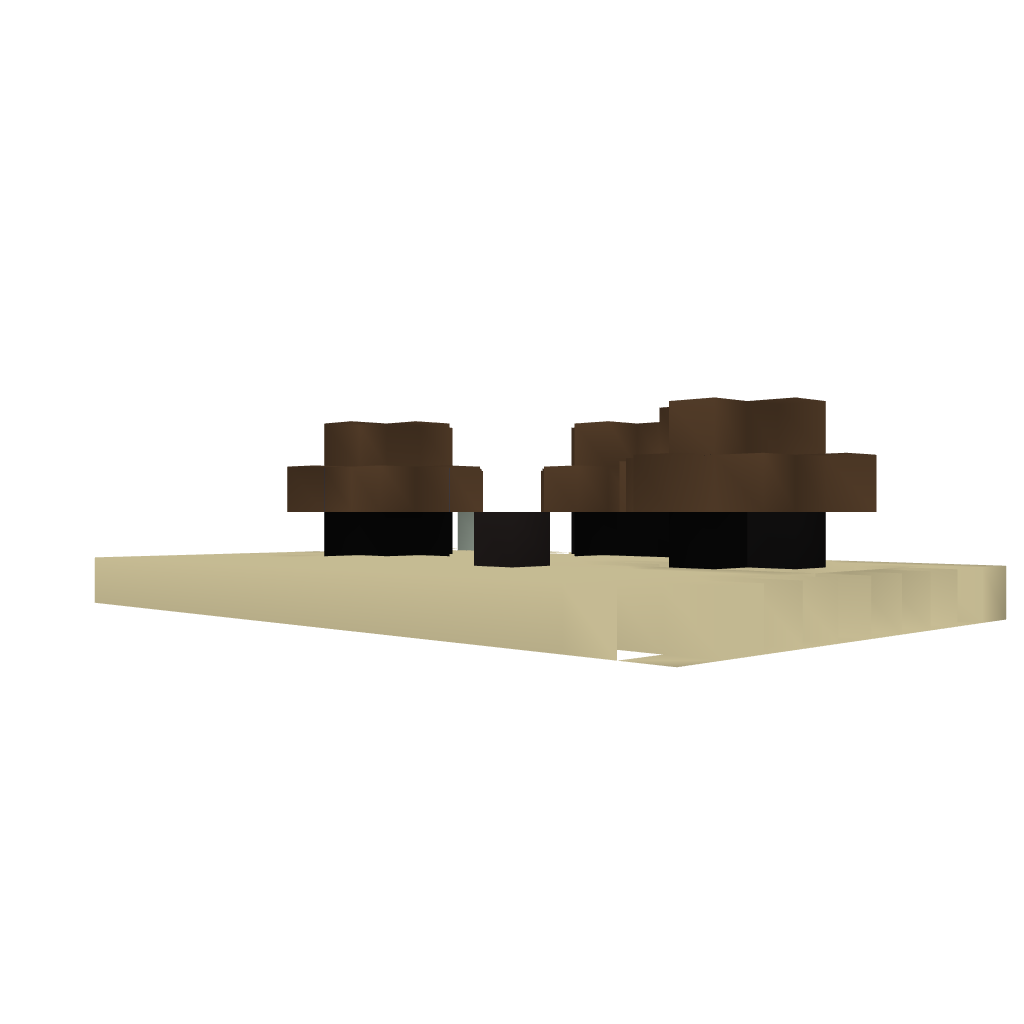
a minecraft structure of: Infinate Music Machine